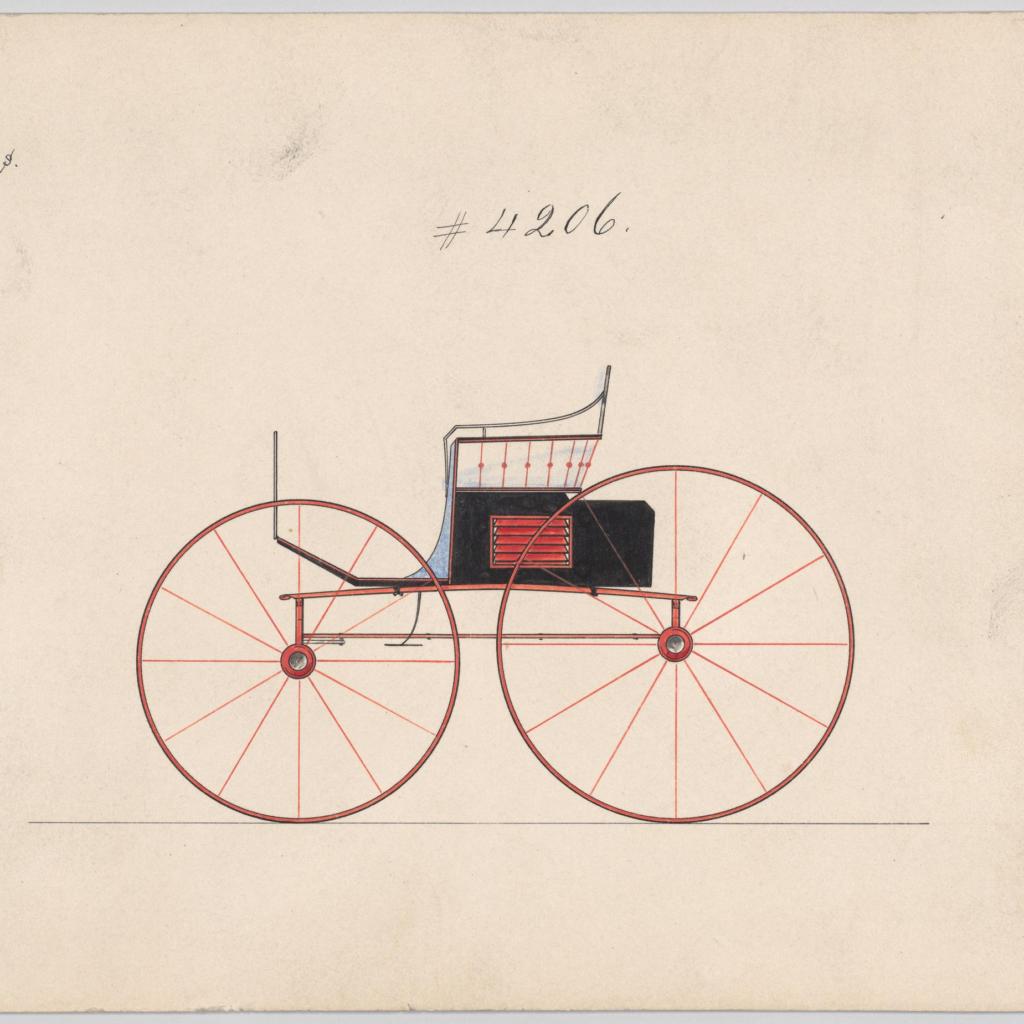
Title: Side Bar Spring Wagon #4206
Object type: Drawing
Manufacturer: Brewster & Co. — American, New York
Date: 1893
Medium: Pen and black ink watercolor and gouache
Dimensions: Sheet: 6 1/16 x 9 3/8 in. (15.4 x 23.8 cm)
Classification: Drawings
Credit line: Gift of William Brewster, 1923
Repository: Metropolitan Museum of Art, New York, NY